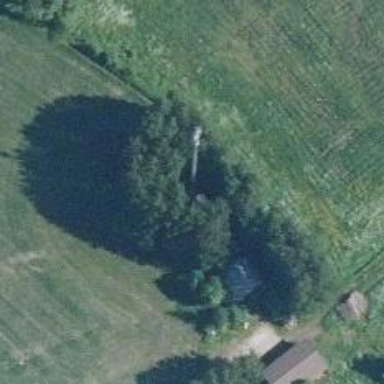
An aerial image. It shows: Mast tower used for communication.